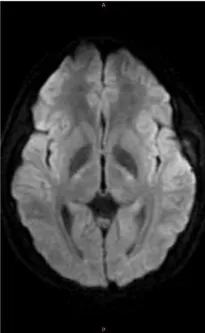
MRI Examination. (C) The lesion shows slight hyperintensity on Diffusion-Weighted Imaging (DWI).
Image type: radiology (mri)